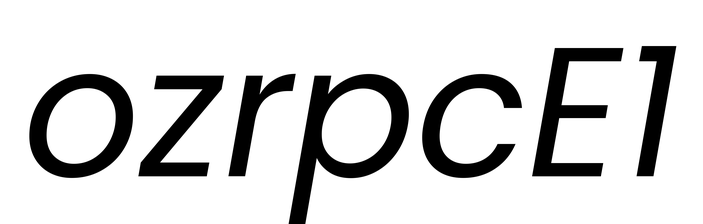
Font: Poppins-Italic